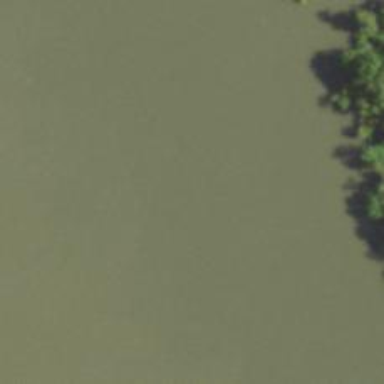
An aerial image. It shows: Dock by the waterway.